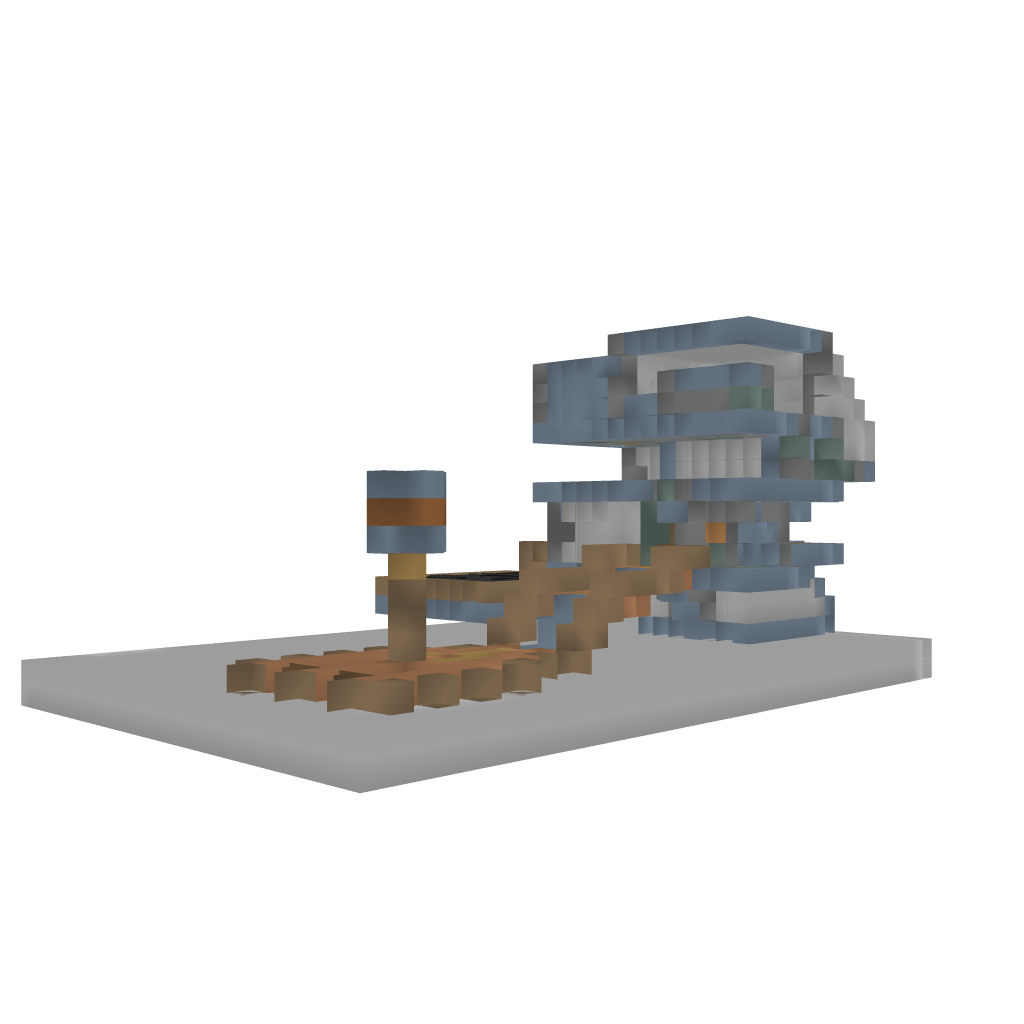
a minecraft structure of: Aecor Nidus